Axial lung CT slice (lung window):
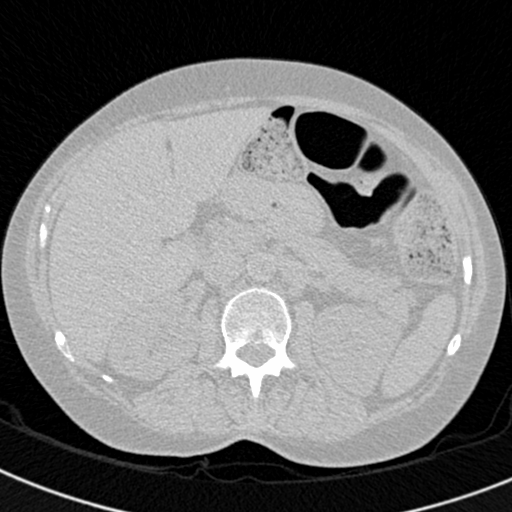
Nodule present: no